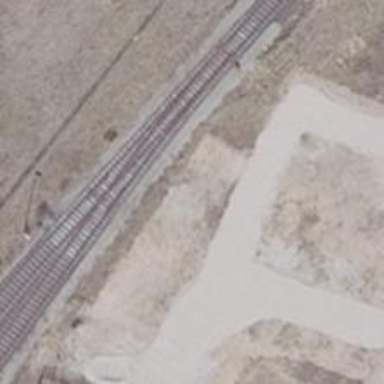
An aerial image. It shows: Railway switch.